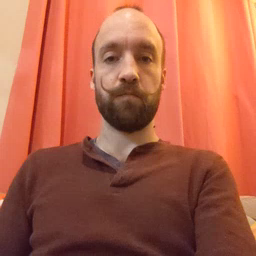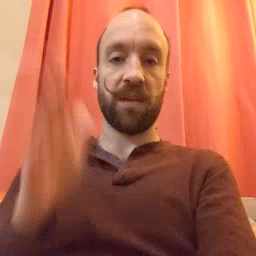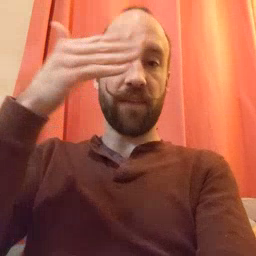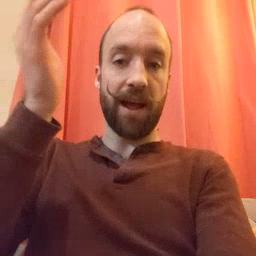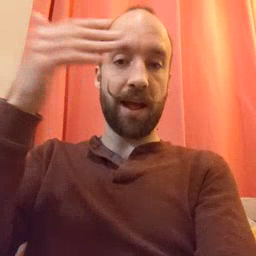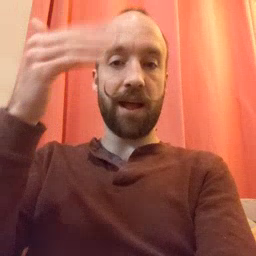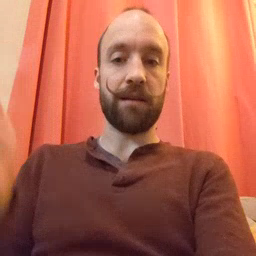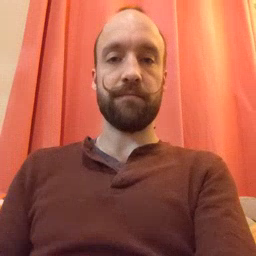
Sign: flag